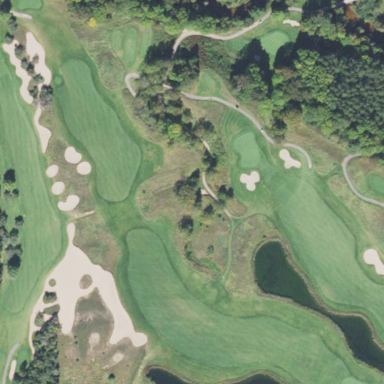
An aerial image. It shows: Area of rough grass used for golf.